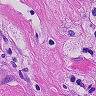
Metastatic tissue present: yes